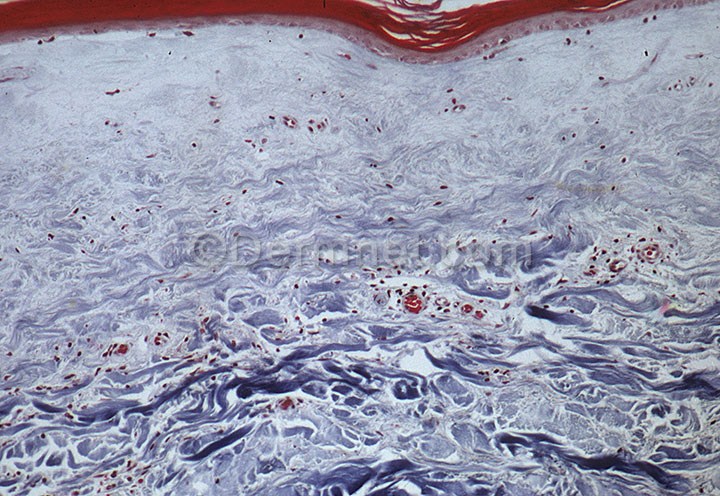
Disease: Psoriasis pictures Lichen Planus and related diseases